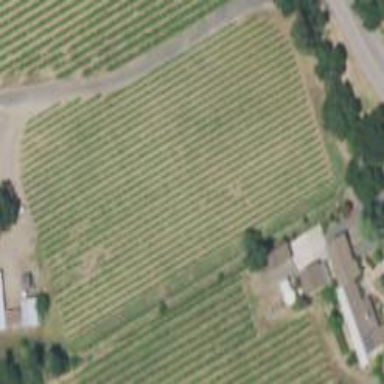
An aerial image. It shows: Vineyard where grapes are grown.